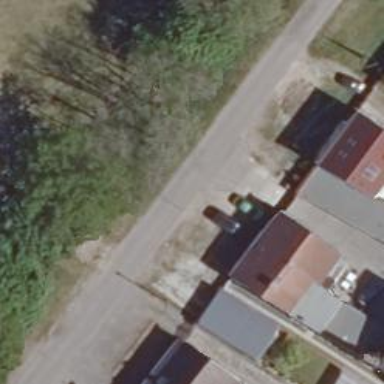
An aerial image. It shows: Driveway.